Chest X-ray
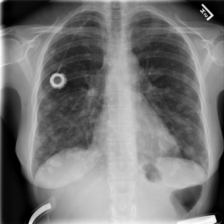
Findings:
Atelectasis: negative
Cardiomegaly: negative
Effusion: negative
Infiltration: negative
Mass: negative
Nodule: negative
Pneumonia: negative
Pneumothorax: negative
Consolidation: negative
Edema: negative
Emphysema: negative
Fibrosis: negative
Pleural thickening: negative
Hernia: negative